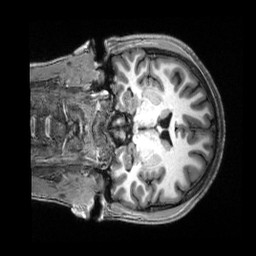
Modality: T1w
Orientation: coronal
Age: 20
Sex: female
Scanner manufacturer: siemens
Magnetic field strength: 3 T
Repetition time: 2.5 s
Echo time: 0.00222 s